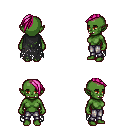
a pixel art fantasy rpg character, female body template, orc, green skin, black tattered cape, metal pants, pink long mohawk hairstyle, four views (front, back, left, right), 2x2 character sprite sheet, small pixel art, hard edges, no anti-aliasing